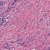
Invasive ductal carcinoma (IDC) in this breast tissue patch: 1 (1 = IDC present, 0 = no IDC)